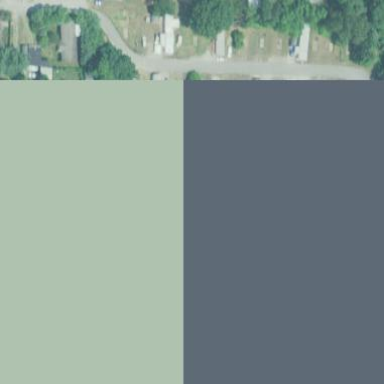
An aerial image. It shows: Residential area known as trailer park.